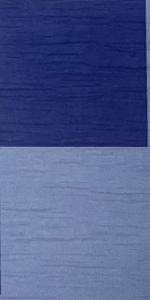
Label: Empty